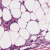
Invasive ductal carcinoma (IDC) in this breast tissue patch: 1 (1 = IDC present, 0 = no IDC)